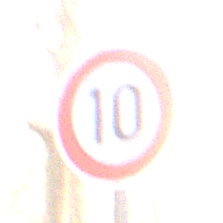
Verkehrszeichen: Geschwindigkeit10
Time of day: SunriseSunset
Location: Outdoor (Nature)
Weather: Clear
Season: Autumn
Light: Natural